The image is an STFT spectrogram (time versus frequency) of a rolling-element bearing's vibration signal. Diagnose the bearing from this image, choosing from: normal, inner_race, outer_race, ball.
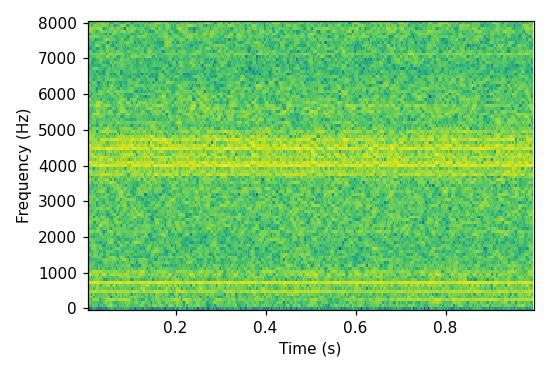
Answer: outer_race